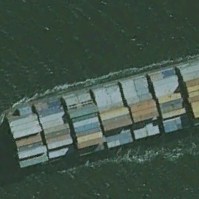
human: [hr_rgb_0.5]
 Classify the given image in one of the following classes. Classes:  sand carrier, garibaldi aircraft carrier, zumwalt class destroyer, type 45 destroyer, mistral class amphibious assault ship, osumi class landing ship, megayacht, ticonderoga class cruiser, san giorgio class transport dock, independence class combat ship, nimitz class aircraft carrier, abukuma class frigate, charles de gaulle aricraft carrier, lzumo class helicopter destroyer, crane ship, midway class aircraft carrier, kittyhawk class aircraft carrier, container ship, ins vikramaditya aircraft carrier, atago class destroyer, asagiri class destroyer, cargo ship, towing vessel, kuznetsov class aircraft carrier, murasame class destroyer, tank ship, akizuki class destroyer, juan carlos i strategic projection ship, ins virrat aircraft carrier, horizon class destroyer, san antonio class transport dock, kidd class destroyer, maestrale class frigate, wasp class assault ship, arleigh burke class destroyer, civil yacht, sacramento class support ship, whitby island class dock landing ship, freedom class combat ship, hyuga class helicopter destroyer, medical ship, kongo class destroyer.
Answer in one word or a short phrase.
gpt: Container ship